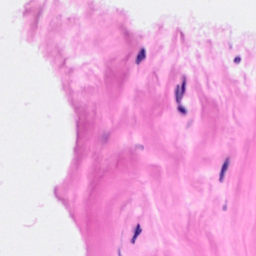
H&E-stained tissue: Breast